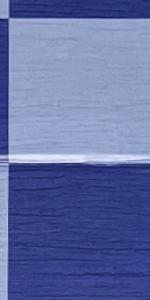
Label: Empty